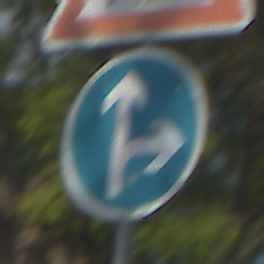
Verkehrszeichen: VorgeschriebeneFahrtrichtungGeradeausOderRechts
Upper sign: Arbeitsstelle
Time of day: MorningAfternoon
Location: Outdoor (Nature)
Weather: PartlyCloudy
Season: NotSpecified
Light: Natural